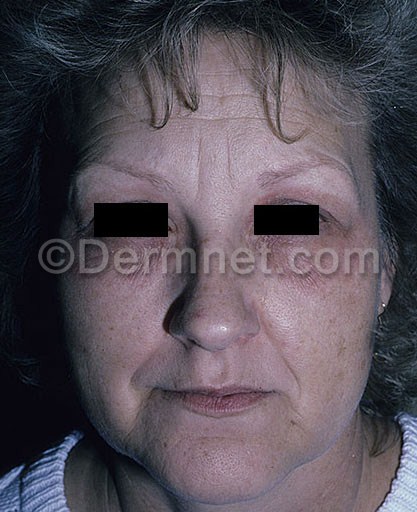
Disease: Poison Ivy Photos and other Contact Dermatitis